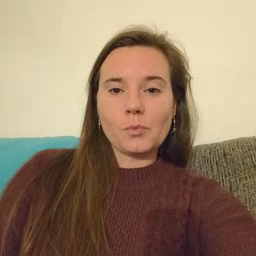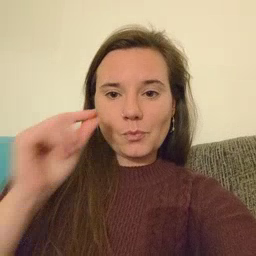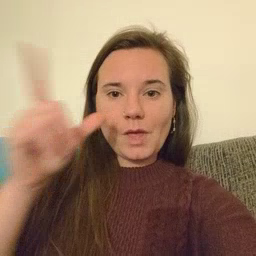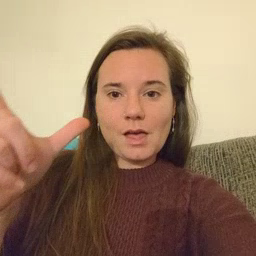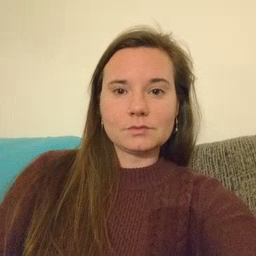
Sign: awake